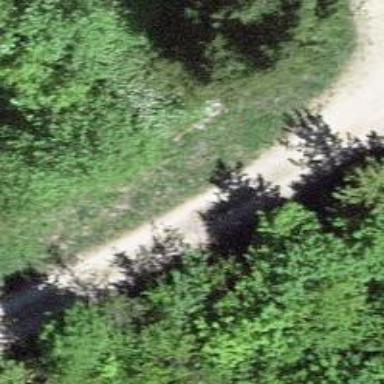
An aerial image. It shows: Compacted track with grade2 level.